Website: home-depot
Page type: delivery-shipping
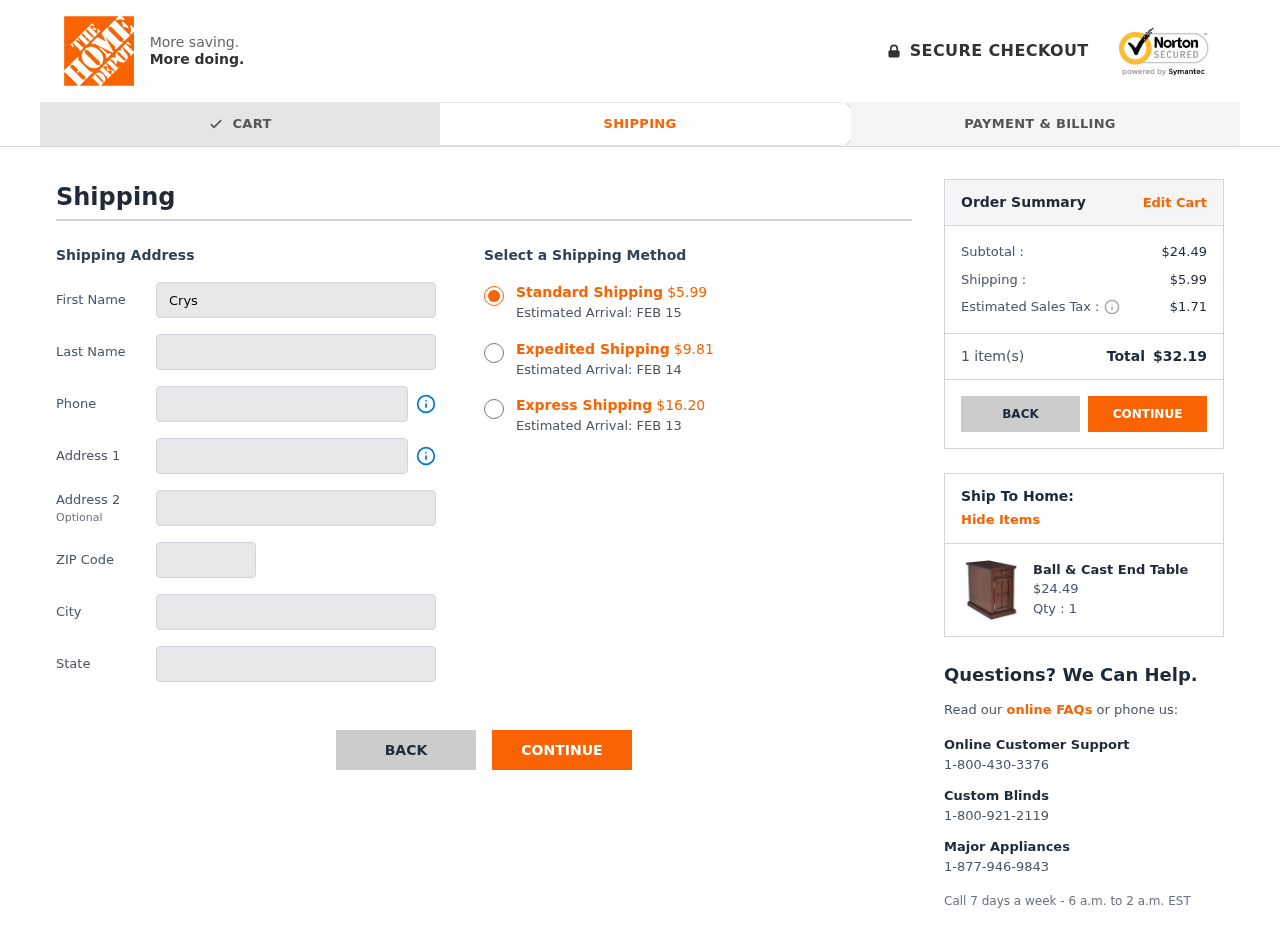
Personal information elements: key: PII_CITY
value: Onealburgh
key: PII_FIRSTNAME
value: Crystal
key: PII_LASTNAME
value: Williams
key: PII_PHONE
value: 2866725995
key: PII_POSTCODE
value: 85100
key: PII_STATE
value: Connecticut
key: PII_STREET
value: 76185 Natalie Prairie
Product elements: key: PRODUCT1_NAME
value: Ball & Cast End Table
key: PRODUCT1_PRICE
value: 24.49
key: PRODUCT1_QUANTITY
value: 1
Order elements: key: ORDER_SHIPPING_COST_STANDARD
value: $5.99
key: ORDER_DELIVERY_DATE
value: FEB 15
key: ORDER_SHIPPING_COST_EXPEDITED
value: $9.81
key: ORDER_DELIVERY_DATE_EXPEDITED
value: FEB 14
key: ORDER_SHIPPING_COST_EXPRESS
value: $16.20
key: ORDER_DELIVERY_DATE_EXPRESS
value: FEB 13
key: ORDER_SUBTOTAL
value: $24.49
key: ORDER_SHIPPING_COST
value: $5.99
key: ORDER_TAX
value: $1.71
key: ORDER_NUM_ITEMS
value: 1
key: ORDER_TOTAL
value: $32.19